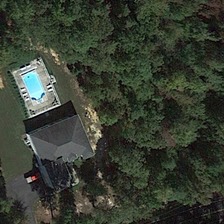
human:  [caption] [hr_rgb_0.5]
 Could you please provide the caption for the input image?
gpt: a road passes through the green ,a white car is on the side of them .

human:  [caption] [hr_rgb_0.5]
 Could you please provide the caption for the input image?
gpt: many green trees are around a building with a swimming pool .

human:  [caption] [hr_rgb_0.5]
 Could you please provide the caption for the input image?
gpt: the spring pool is surrounded by lush trees and houses .

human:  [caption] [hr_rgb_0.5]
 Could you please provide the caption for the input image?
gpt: many green trees are around a building with a swimming pool .

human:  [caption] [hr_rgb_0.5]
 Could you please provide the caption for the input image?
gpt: the spring pool is surrounded by lush trees and houses .